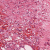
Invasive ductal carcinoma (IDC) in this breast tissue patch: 0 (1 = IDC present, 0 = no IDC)